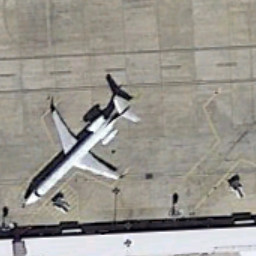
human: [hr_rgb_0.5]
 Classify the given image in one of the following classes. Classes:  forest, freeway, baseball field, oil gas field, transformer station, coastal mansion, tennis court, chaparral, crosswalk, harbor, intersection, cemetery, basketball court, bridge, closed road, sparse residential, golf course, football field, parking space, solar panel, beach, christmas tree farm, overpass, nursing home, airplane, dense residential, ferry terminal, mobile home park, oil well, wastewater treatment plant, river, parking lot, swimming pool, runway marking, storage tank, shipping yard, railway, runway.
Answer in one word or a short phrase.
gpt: airplane